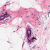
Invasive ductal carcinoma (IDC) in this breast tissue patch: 0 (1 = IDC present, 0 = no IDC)